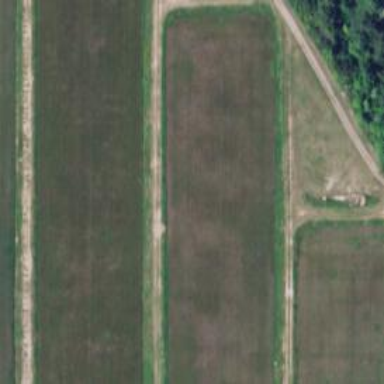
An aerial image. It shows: Farmland with cranberries as the main crop.